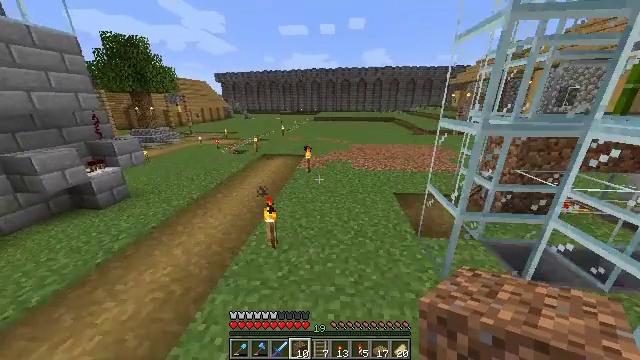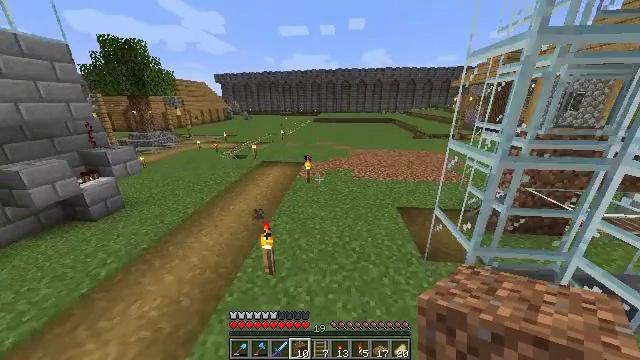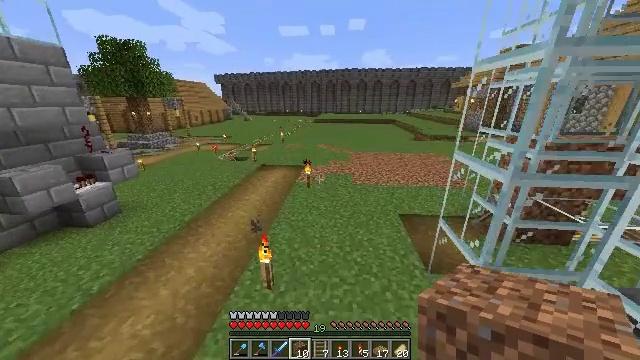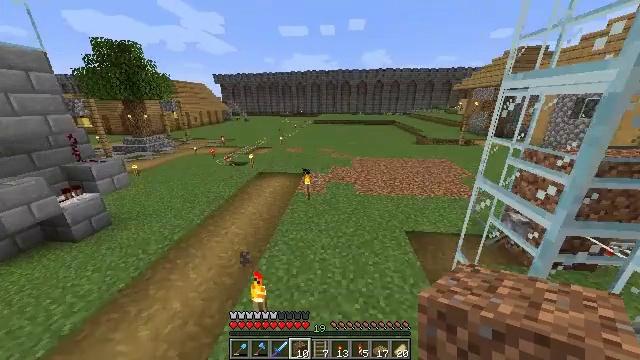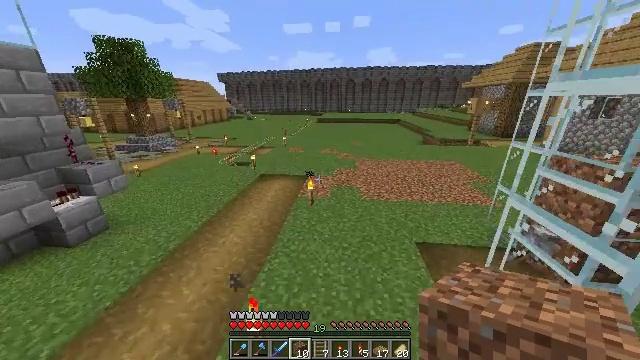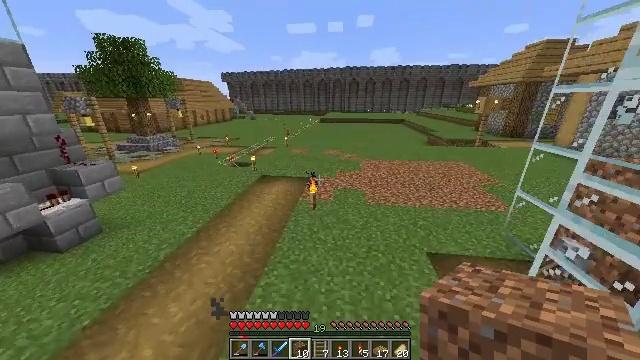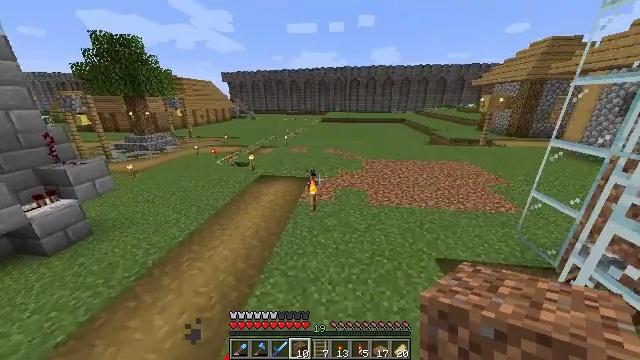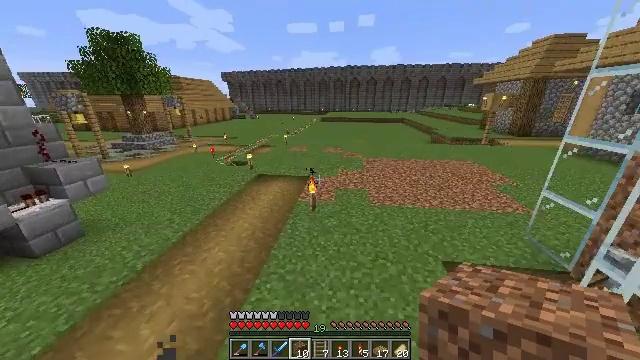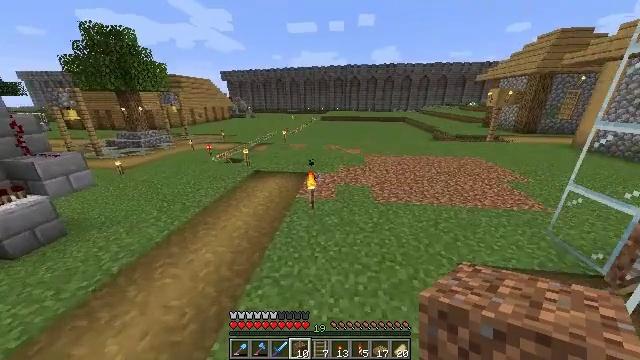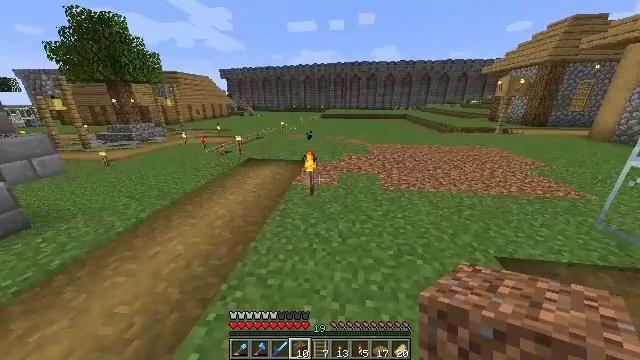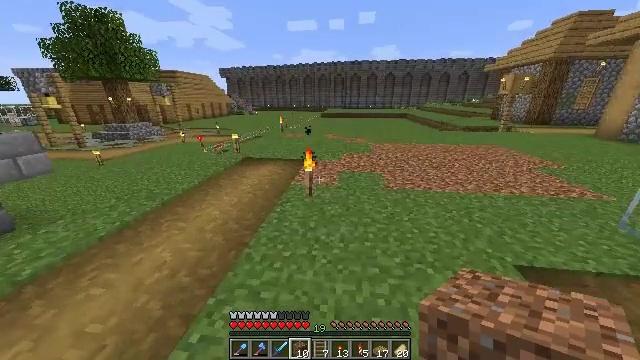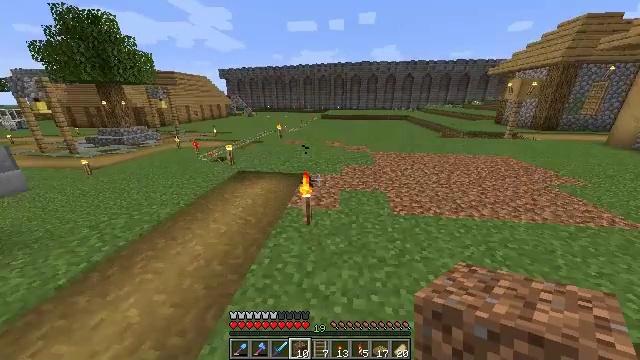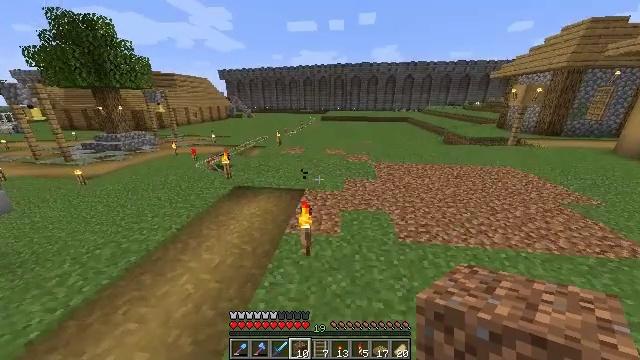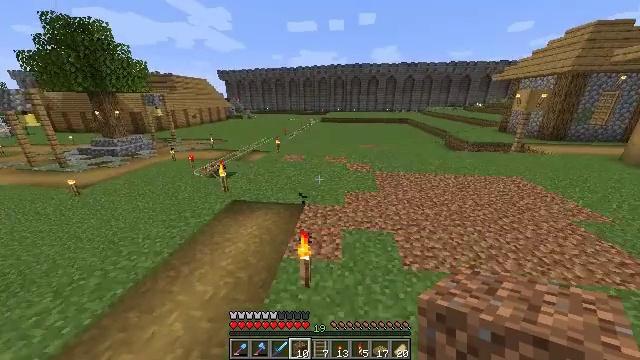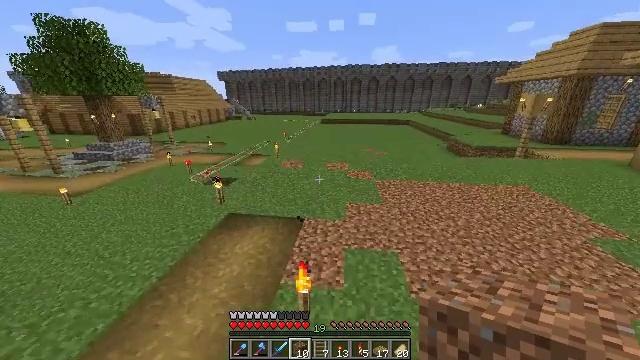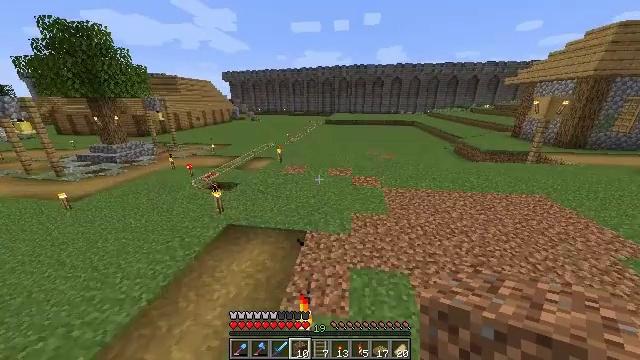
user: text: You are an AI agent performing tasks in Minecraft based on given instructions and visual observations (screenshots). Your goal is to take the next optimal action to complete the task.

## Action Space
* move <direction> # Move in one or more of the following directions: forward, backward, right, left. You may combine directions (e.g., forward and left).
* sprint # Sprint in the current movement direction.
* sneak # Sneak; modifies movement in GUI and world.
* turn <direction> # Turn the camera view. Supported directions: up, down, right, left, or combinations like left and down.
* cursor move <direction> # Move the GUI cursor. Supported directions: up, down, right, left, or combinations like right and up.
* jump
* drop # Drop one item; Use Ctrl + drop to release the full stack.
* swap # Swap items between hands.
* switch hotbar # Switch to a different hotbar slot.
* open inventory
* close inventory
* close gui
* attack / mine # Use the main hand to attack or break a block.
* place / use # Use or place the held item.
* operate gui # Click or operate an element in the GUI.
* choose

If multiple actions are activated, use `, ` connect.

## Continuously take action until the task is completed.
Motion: motion action
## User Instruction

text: Assemble a minecart with iron ingots at the crafting table.
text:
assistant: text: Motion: move forward, jump
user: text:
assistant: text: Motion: move forward, jump
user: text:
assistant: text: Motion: move forward, jump
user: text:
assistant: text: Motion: move forward, turn left, jump
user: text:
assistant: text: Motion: move forward, jump
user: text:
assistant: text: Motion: move forward, jump
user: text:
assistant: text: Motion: move forward, jump
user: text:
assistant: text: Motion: move forward, jump
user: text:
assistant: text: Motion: move forward, sprint, jump
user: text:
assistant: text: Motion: move forward, sprint, jump
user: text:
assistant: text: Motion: move forward, sprint, jump
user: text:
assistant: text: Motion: move forward, sprint, jump
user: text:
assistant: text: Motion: move forward, sprint, jump
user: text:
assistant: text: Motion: move forward, jump
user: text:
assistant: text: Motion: move forward, turn left, jump
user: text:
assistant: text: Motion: move forward, turn left, jump
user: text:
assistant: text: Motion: move forward, turn left, jump
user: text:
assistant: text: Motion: move forward, turn left, jump
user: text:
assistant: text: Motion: move forward, turn left, jump
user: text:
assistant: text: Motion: move forward, sprint, turn left, jump
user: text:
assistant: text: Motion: move forward, sprint, turn left, jump
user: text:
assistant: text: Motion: move forward, sprint, turn left, jump
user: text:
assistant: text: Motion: move forward, sprint, jump
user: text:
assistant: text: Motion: move forward, sprint, jump
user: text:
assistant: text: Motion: move forward, jump
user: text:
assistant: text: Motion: move forward, jump
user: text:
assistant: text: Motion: move forward, jump
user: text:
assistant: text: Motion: move forward, jump
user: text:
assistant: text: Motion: move forward, jump
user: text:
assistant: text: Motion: move forward, jump